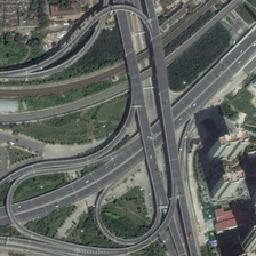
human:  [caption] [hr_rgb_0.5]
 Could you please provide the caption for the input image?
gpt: The bridge is very close to the city.

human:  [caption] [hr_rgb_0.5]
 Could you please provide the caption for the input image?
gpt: The viaduct is very close to the city.

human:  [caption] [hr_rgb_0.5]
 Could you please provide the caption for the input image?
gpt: The viaduct is very close to the city.

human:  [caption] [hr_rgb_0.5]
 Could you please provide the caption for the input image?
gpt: The viaduct is very close to the city.

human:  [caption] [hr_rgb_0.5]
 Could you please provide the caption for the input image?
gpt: The viaduct is very close to the city.